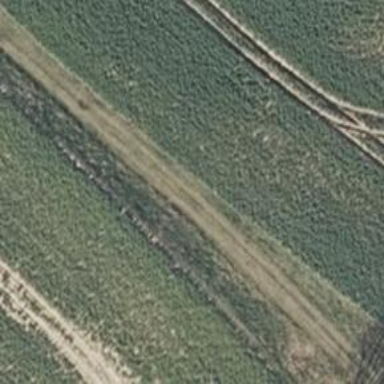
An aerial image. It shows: Grassy track with grade 5 track type.